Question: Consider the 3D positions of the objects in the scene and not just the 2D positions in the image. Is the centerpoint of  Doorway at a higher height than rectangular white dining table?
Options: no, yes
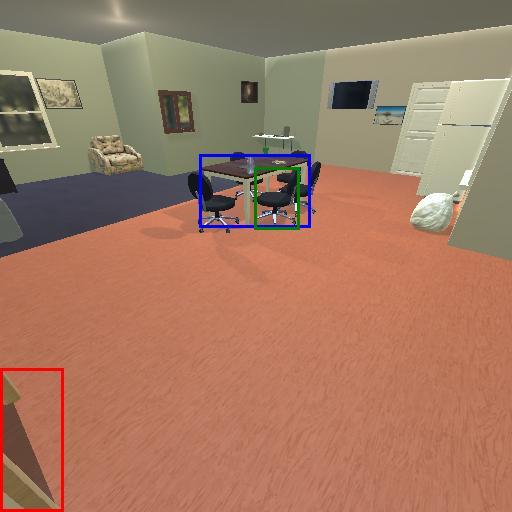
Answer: no